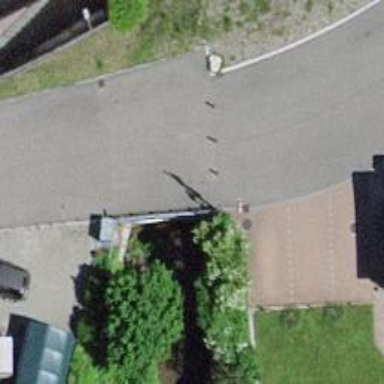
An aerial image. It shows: Paved path on bridge.